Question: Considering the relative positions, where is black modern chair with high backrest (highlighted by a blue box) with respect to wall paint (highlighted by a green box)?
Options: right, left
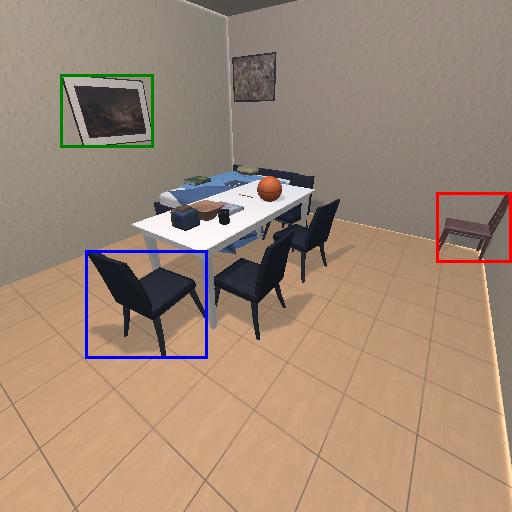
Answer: right